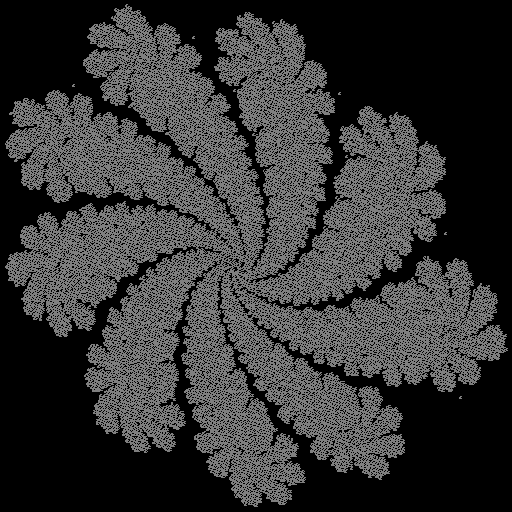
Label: flower